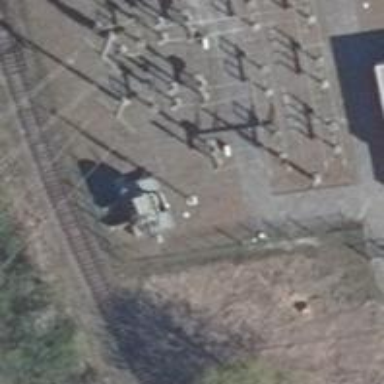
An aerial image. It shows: Transformer on power line.